Interaction volume radius: 10 \u00c5
Interaction volume height: 15 \u00c5
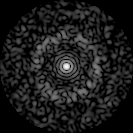
Disorder parameter: 0.797